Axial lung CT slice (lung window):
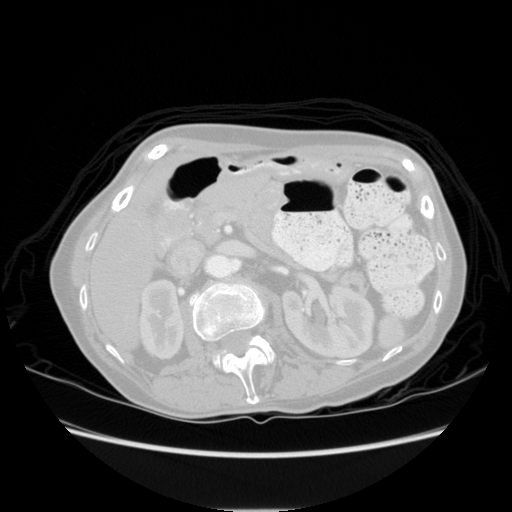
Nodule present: no